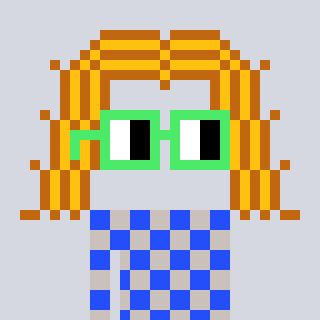
a pixel art character with square light green glasses, a hair-shaped head and a foggrey-colored body on a cool background